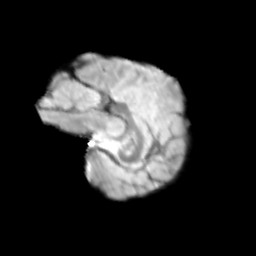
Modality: T2w
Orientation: sagittal
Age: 9
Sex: female
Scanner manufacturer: siemens
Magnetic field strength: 3 T
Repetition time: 3.8 s
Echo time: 0.07 s